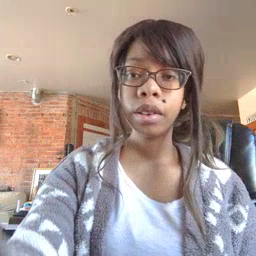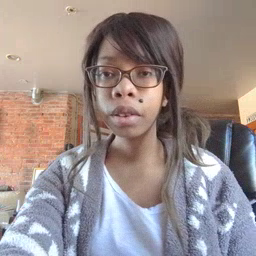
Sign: dryer